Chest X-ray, PA view. Patient: 67 years old, sex F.
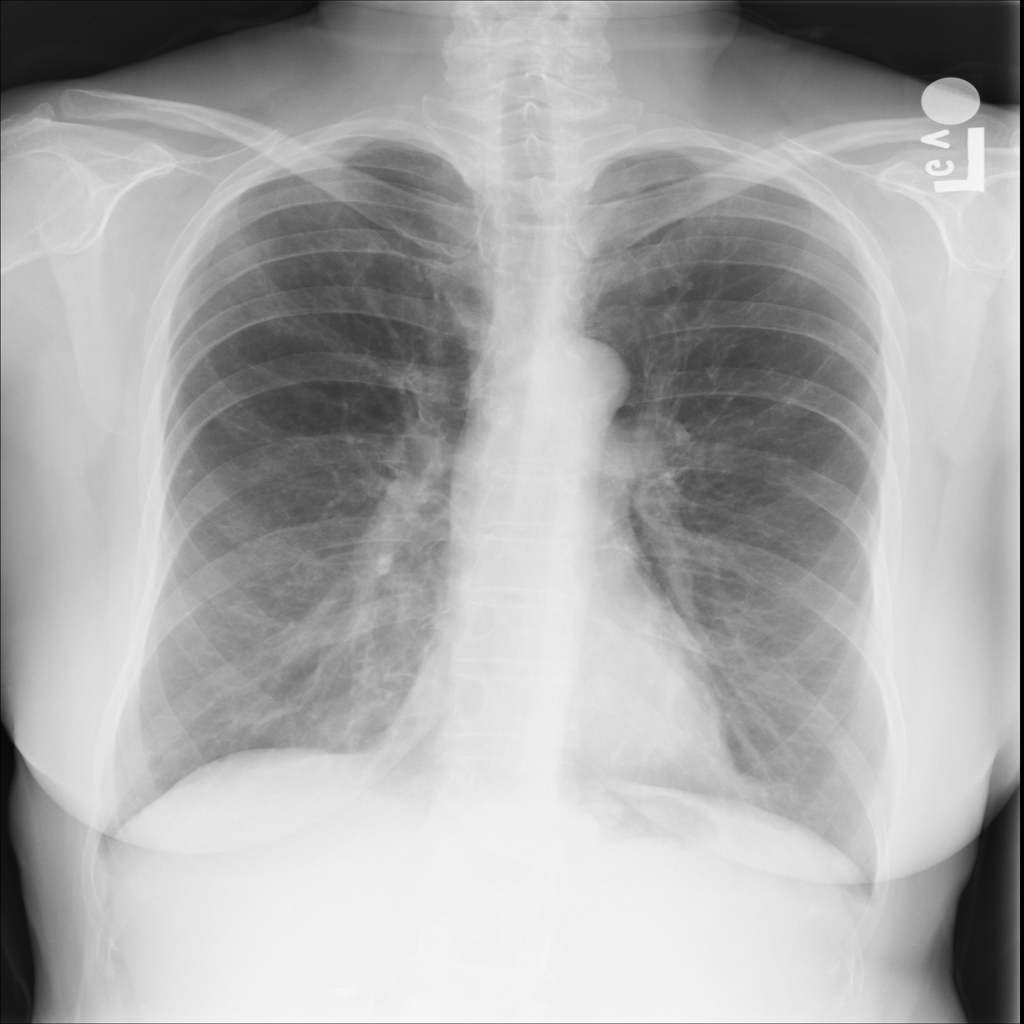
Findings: No Finding